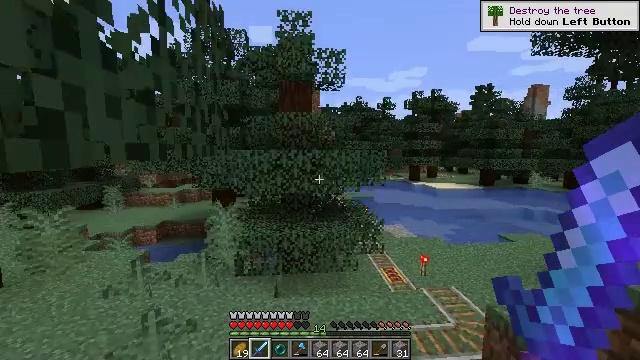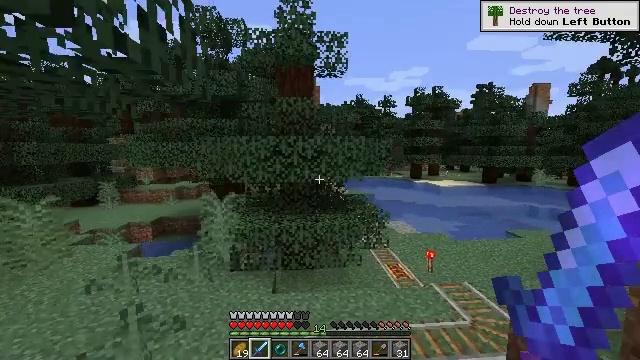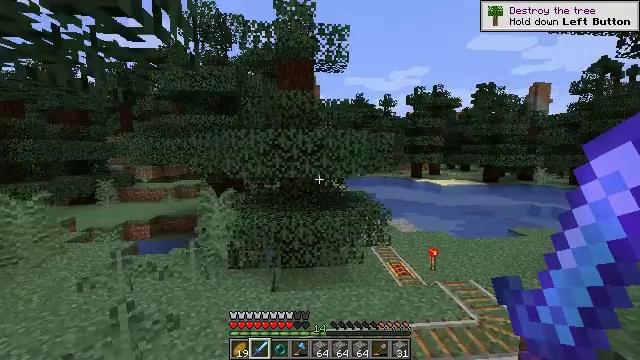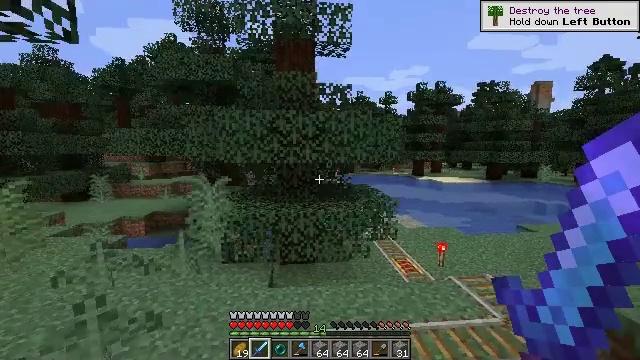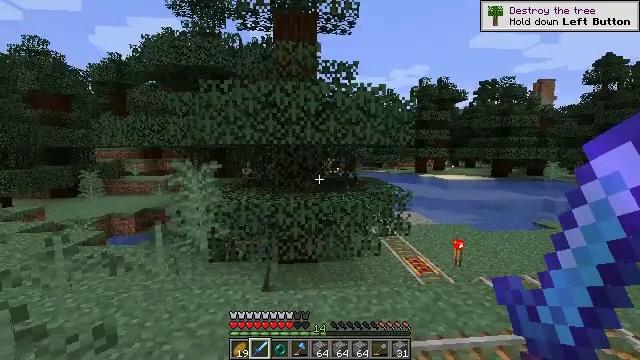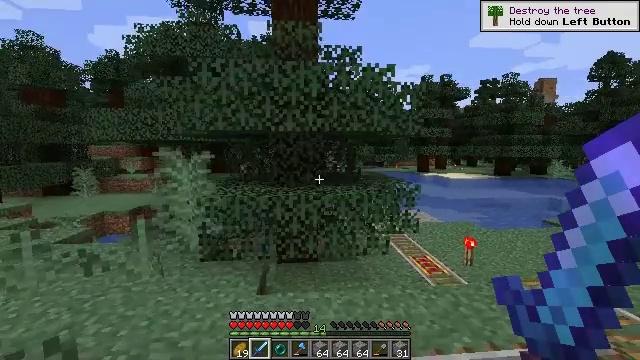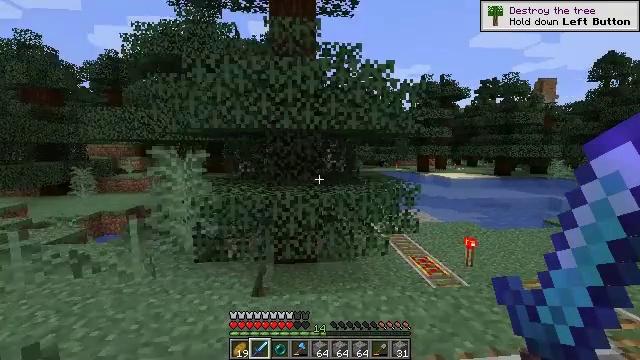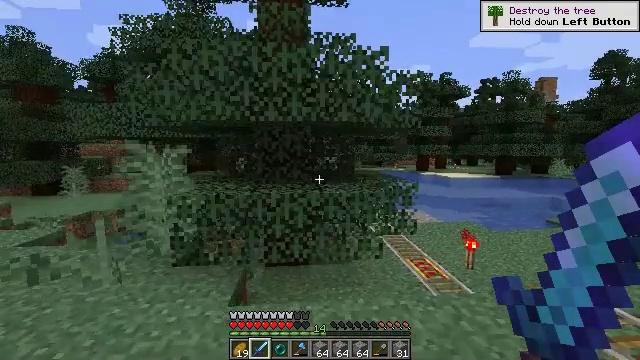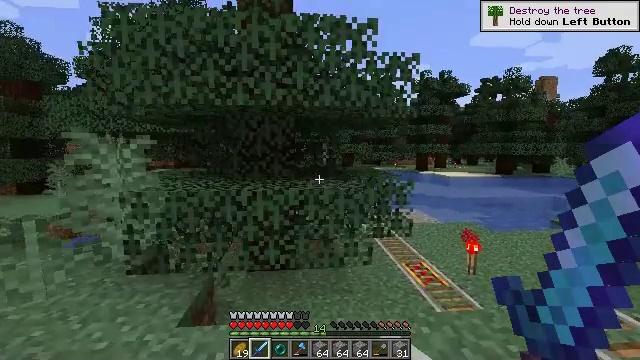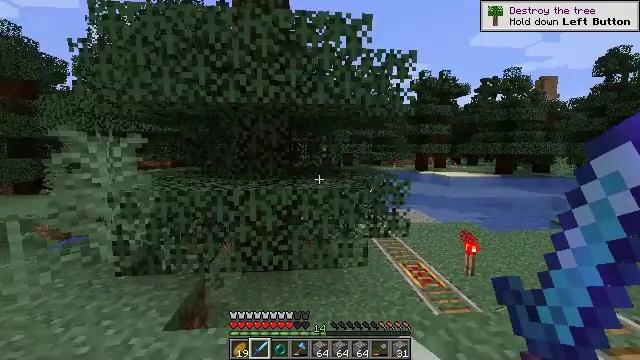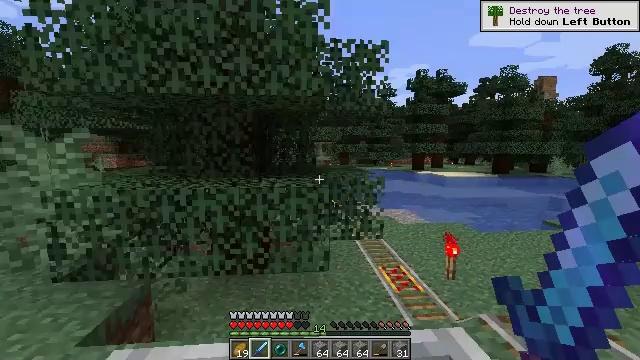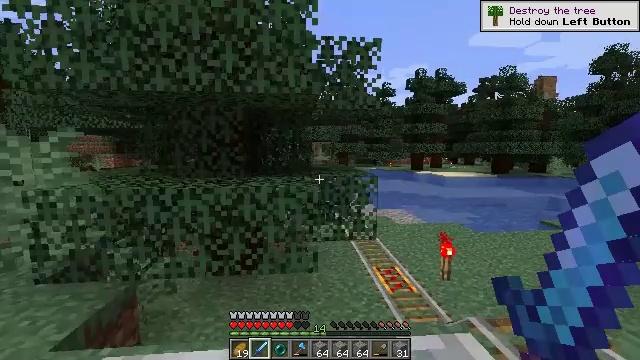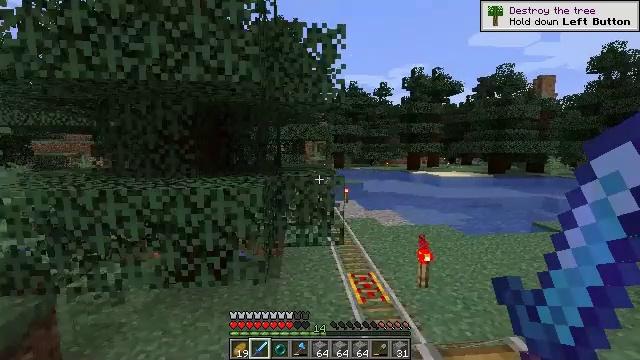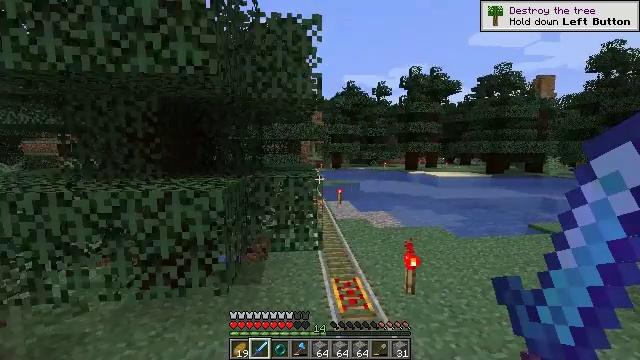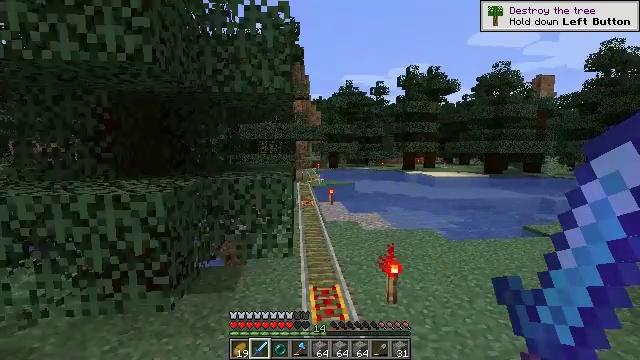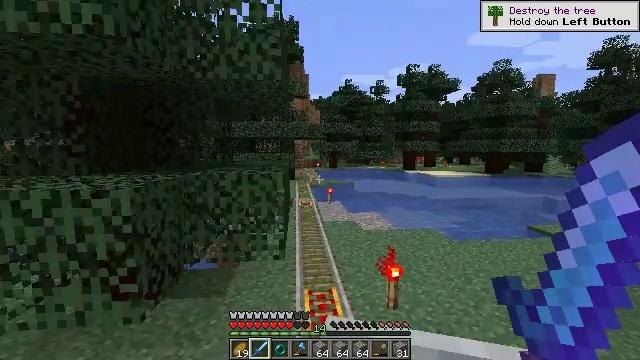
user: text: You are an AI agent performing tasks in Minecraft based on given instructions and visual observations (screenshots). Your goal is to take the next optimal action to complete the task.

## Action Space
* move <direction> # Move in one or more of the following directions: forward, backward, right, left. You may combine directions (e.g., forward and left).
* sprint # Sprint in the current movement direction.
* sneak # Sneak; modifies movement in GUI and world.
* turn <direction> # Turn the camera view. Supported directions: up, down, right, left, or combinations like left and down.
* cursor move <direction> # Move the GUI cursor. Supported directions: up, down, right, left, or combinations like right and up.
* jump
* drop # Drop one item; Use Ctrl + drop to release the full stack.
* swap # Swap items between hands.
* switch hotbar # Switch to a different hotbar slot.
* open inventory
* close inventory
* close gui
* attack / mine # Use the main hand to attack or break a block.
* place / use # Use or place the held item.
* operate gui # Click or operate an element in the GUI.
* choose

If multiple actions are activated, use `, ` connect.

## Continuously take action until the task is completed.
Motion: motion action
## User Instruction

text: Mine the torch on the wall.
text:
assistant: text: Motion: no_op
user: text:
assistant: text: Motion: no_op
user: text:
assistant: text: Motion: no_op
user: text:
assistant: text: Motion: no_op
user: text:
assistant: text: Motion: no_op
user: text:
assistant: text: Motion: no_op
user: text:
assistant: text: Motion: no_op
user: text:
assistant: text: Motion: no_op
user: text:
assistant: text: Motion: no_op
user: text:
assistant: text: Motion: no_op
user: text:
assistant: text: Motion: no_op
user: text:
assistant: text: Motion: no_op
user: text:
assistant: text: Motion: no_op
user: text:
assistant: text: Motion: no_op
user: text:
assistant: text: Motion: no_op
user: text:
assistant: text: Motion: no_op
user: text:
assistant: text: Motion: no_op
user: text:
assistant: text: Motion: no_op
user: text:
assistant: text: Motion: no_op
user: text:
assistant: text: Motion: no_op
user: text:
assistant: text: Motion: no_op
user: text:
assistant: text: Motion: no_op
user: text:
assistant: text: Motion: no_op
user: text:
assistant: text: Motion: no_op
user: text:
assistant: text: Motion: no_op
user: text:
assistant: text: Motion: no_op
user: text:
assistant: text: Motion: no_op
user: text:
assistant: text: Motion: no_op
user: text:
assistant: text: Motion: no_op
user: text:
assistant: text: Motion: no_op